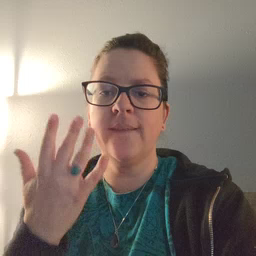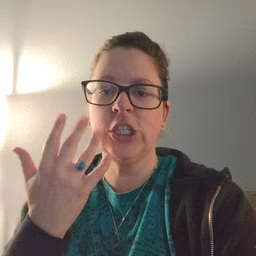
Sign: finger